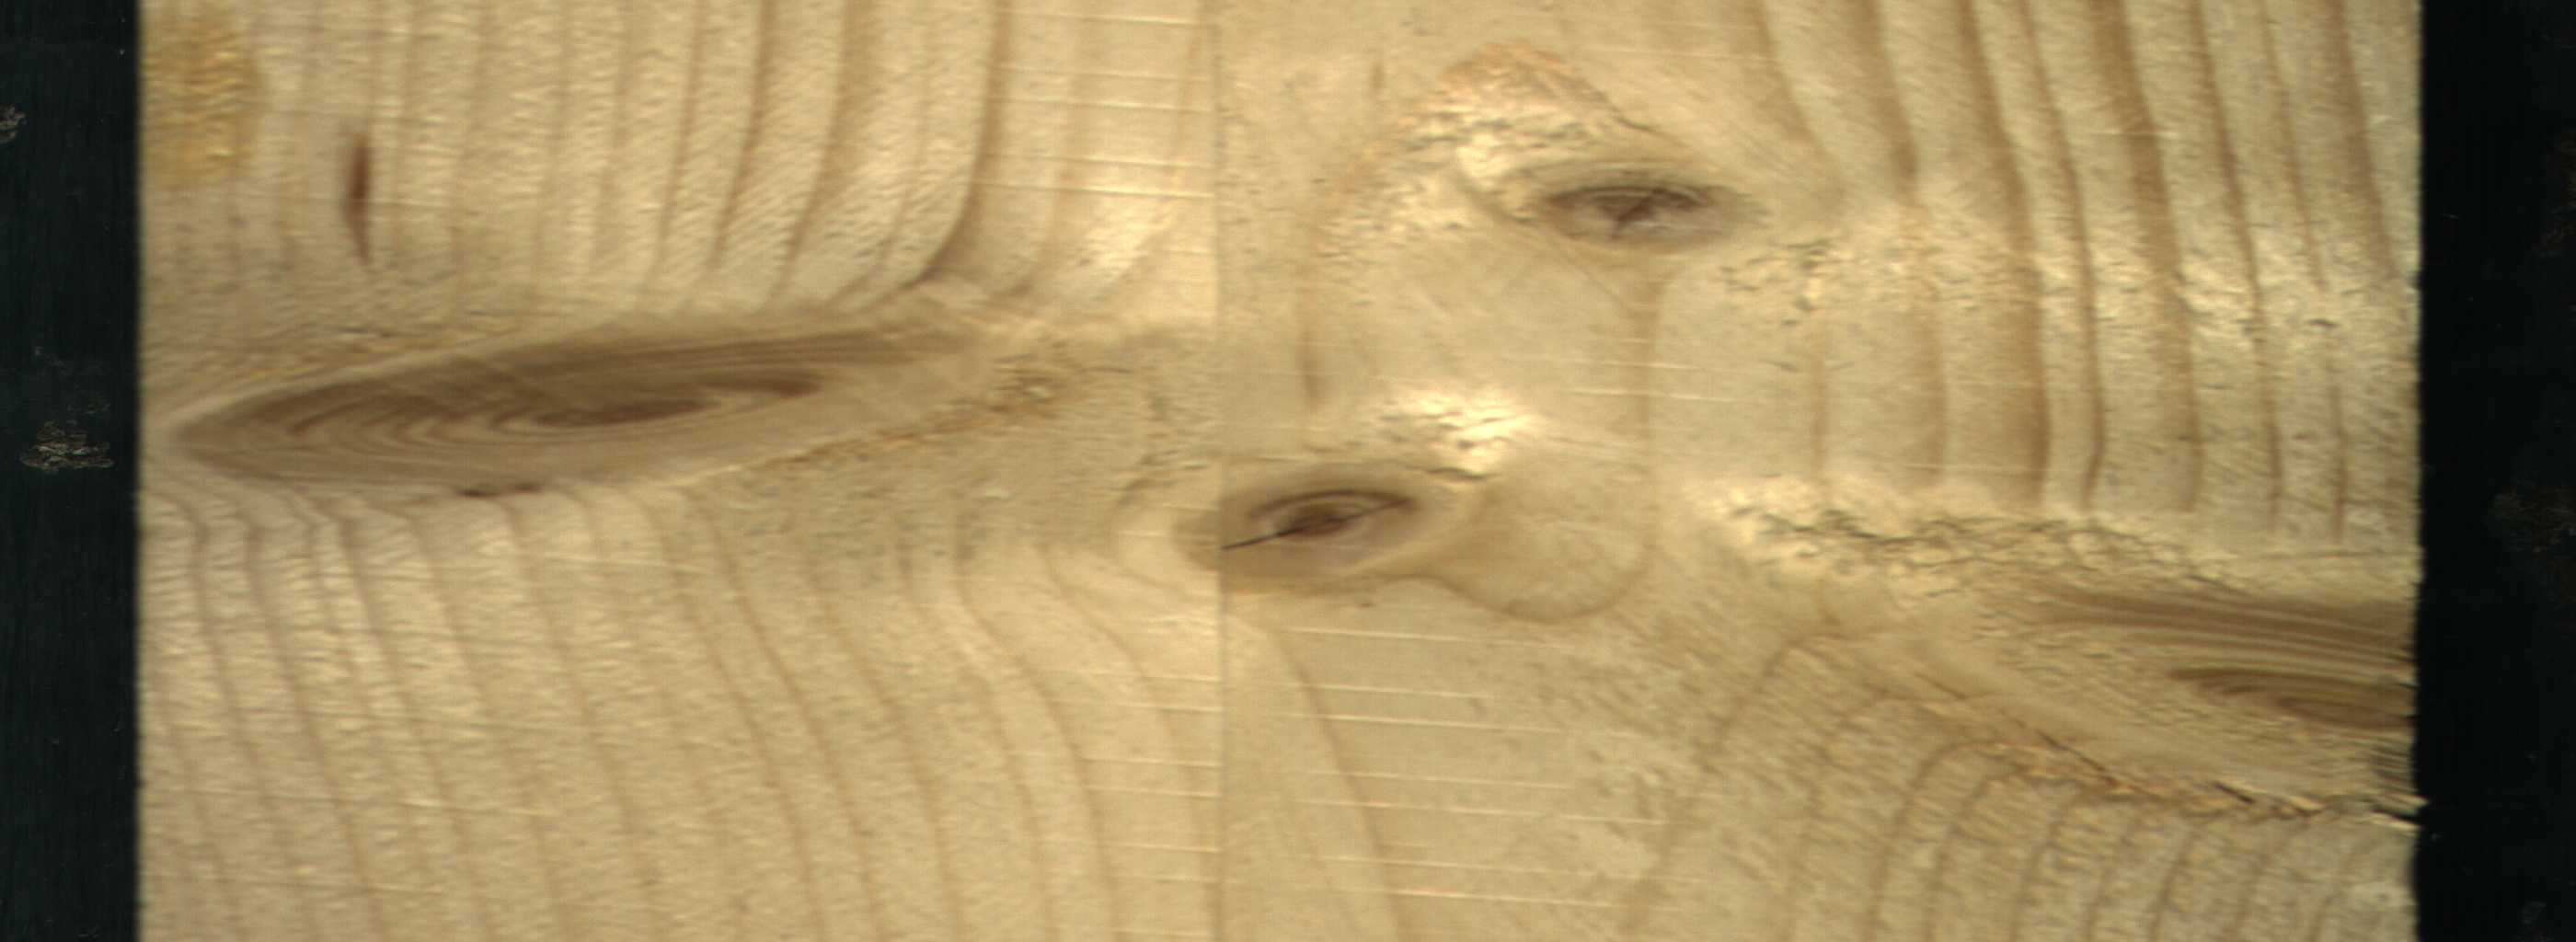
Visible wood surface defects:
resin
knot_with_crack
Live_Knot
Live_Knot
Live_Knot